Field crop: maize
Growth stage: 2
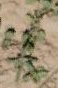
Species: atriplex